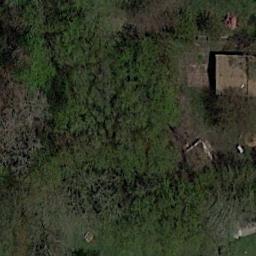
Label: forest